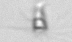
Label: Calciopappus